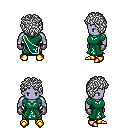
a pixel art fantasy rpg character, male body template, dark elf, purple skin, sash dress, red pants, white curly afro hairstyle, metal gloves, gold boots, four views (front, back, left, right), 2x2 character sprite sheet, small pixel art, hard edges, no anti-aliasing